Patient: sex F, age 39
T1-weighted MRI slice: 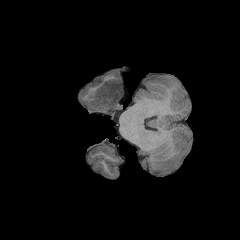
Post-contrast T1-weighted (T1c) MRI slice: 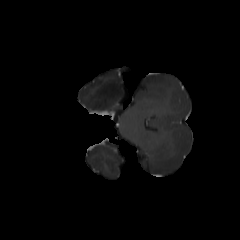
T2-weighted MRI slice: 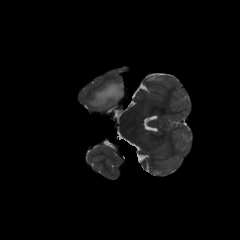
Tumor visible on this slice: yes
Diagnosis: Astrocytoma, IDH-mutant
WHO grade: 4